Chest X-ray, AP view. Patient: 69 years old, sex F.
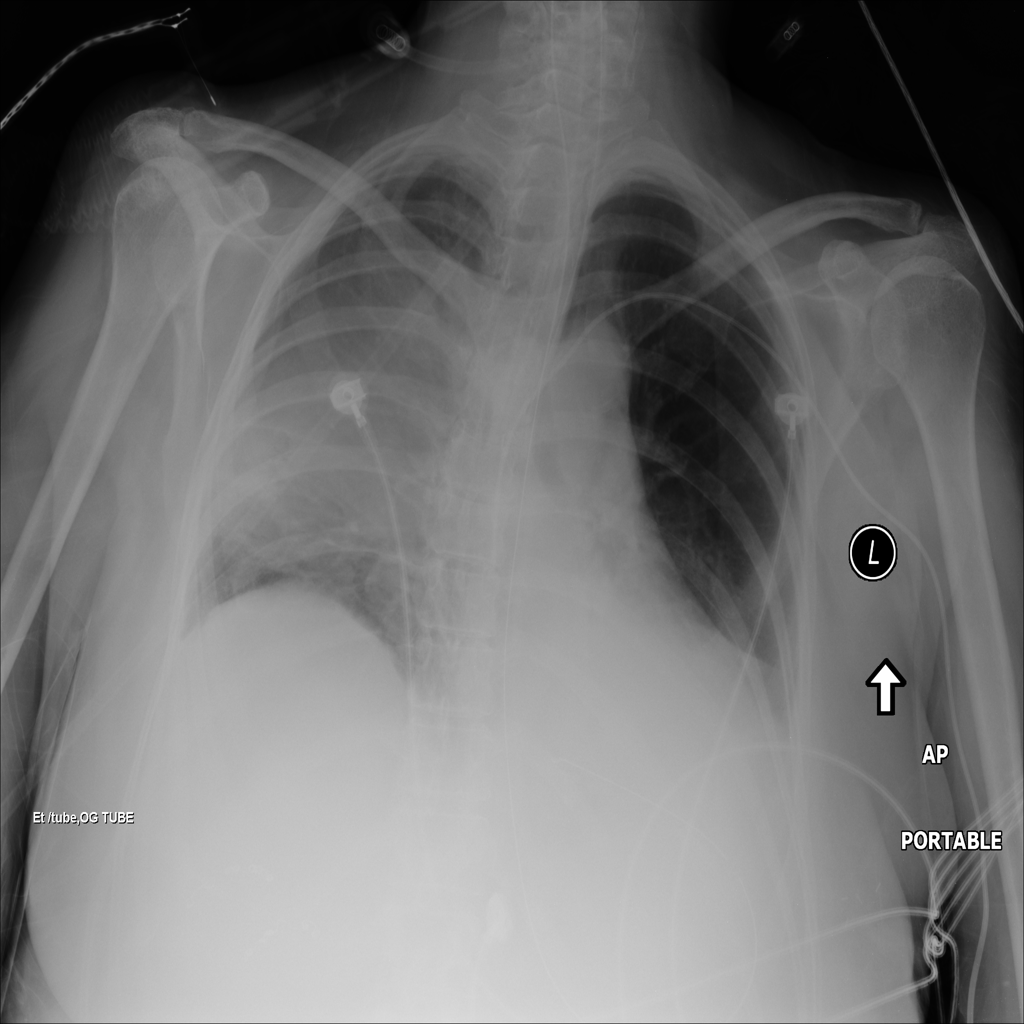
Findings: Atelectasis, Effusion, Infiltration